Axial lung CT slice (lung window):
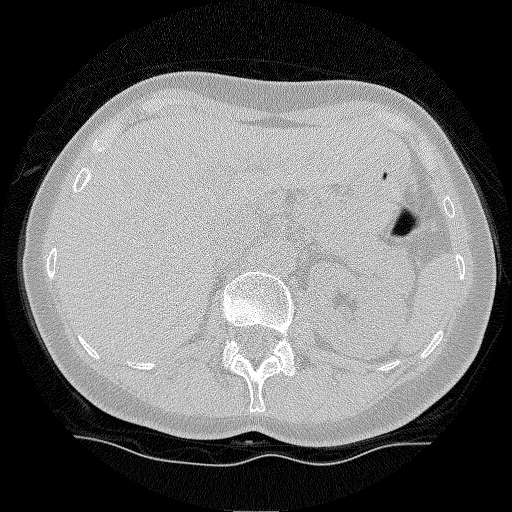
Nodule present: no